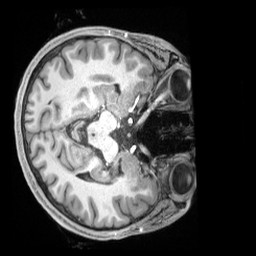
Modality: T1w
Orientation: axial
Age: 36
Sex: male
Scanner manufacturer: siemens
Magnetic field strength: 3 T
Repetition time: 2.4 s
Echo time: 0.00226 s